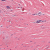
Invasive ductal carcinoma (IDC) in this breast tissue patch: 0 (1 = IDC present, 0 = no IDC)